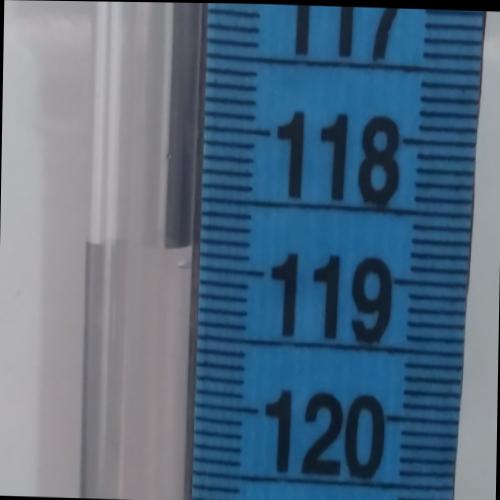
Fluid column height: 118.9 cm